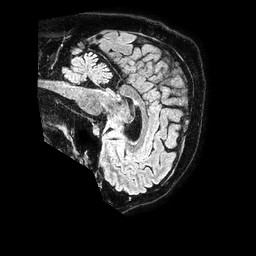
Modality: FLAIR
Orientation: sagittal
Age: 49
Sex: male
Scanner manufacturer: philips
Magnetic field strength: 1.5 T
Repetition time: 4.8 s
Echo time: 0.3 s